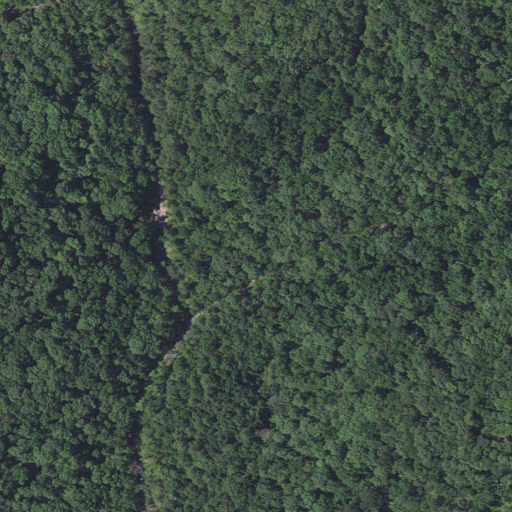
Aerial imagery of valley in Arkansas named Waggley Hollow containing deciduous forest and mixed forest